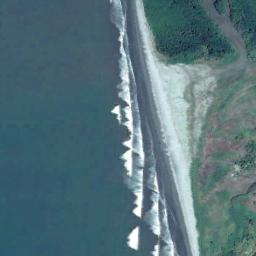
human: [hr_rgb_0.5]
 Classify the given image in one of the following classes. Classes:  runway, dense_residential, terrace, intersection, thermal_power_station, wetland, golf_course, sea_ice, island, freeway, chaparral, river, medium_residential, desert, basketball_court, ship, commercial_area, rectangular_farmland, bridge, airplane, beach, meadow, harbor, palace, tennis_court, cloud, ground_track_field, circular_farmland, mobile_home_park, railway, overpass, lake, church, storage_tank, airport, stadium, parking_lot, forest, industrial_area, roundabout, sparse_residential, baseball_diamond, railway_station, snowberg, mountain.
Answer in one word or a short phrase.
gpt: beach